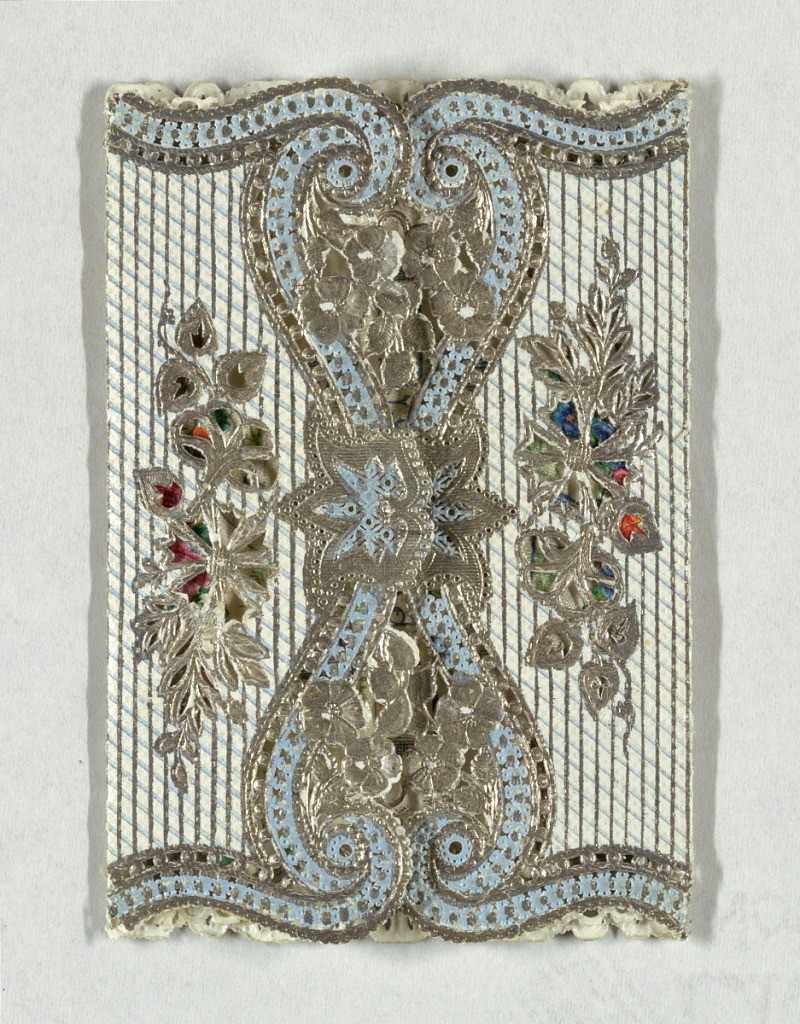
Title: Christmas Greeting
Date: ca. 1865
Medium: Chromolithograph, silk on embossed paper
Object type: Greeting Card
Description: Simulated envelope with chromolithograph of flowers in center. Double flap on back opens to reveal a white silk cushion on which is printed: "Wishing a happy Christmas to You".